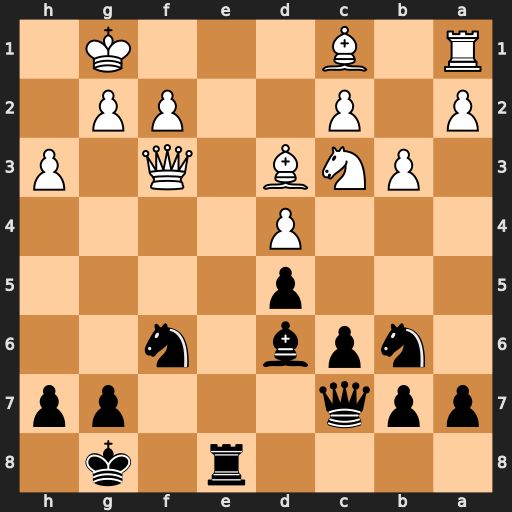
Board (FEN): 4r1k1/ppq3pp/1npb1n2/3p4/3P4/1PNB1Q1P/P1P2PP1/R1B3K1
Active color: b
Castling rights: -
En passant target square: -
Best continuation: Re1+ Bf1 Bh2+ Kh1 Rxf1#